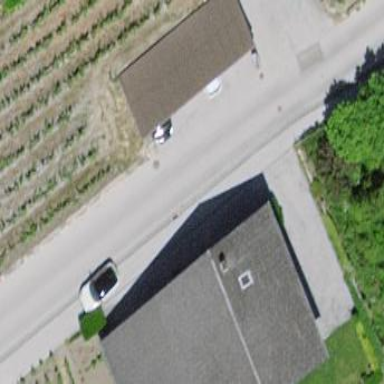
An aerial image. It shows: Group of garages.